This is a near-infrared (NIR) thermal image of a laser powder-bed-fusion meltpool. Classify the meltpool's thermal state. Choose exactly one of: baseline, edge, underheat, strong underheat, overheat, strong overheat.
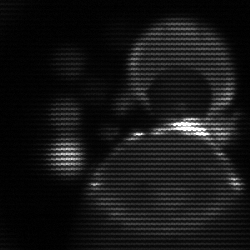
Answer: edge